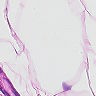
Metastatic tissue present: no